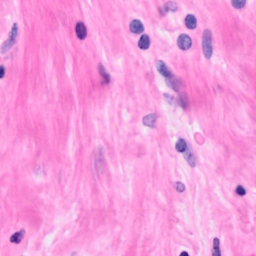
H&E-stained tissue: Breast